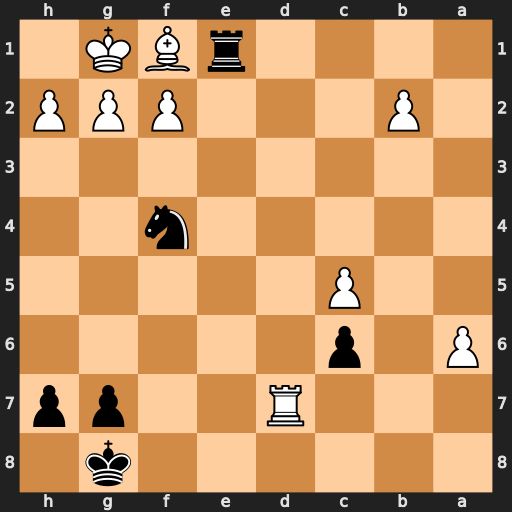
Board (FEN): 6k1/3R2pp/P1p5/2P5/5n2/8/1P3PPP/4rBK1
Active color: b
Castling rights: -
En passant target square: -
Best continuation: Ne2+ Kh1 Rxf1#